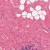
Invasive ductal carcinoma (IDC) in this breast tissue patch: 0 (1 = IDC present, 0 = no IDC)